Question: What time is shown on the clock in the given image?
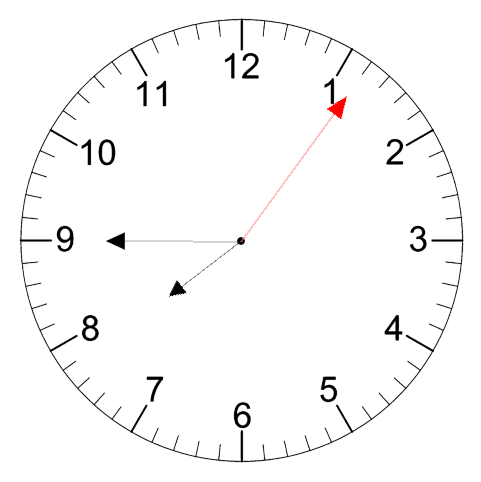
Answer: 07:45:06